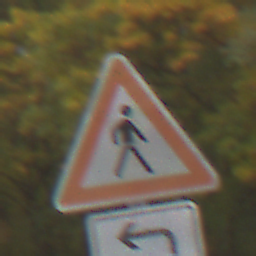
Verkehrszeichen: FussgaengerLinks
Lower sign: RichtungsangabeDurchPfeile2
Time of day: Midday
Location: Outdoor (Nature)
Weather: Overcast
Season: Autumn
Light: Natural